Interaction volume radius: 5 \u00c5
Interaction volume height: 35 \u00c5
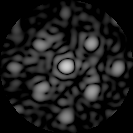
Disorder parameter: 0.3472